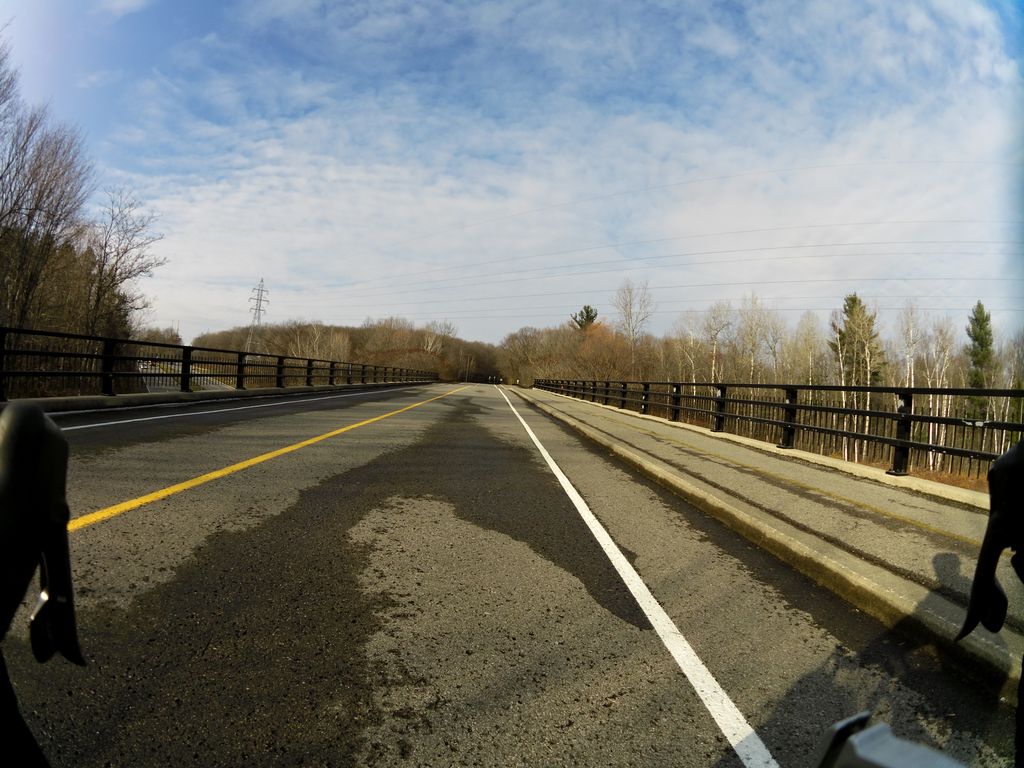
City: ottawa-gatineau